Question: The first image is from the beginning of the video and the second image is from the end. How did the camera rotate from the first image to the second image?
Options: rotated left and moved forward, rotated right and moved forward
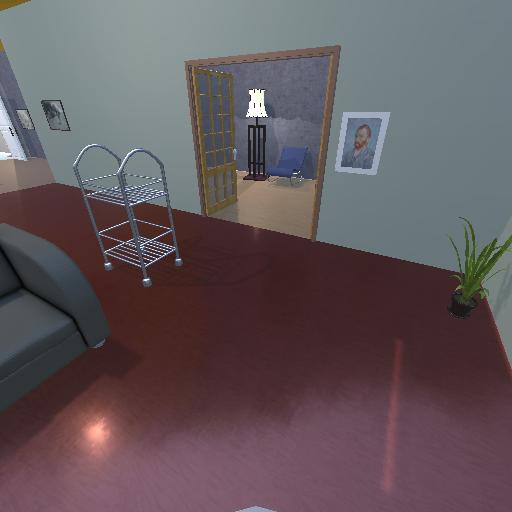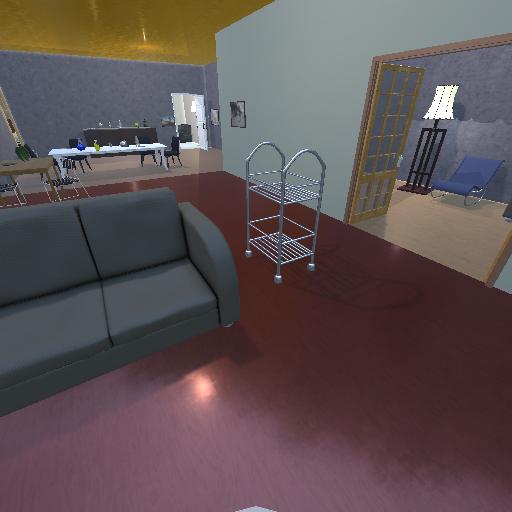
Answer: rotated left and moved forward